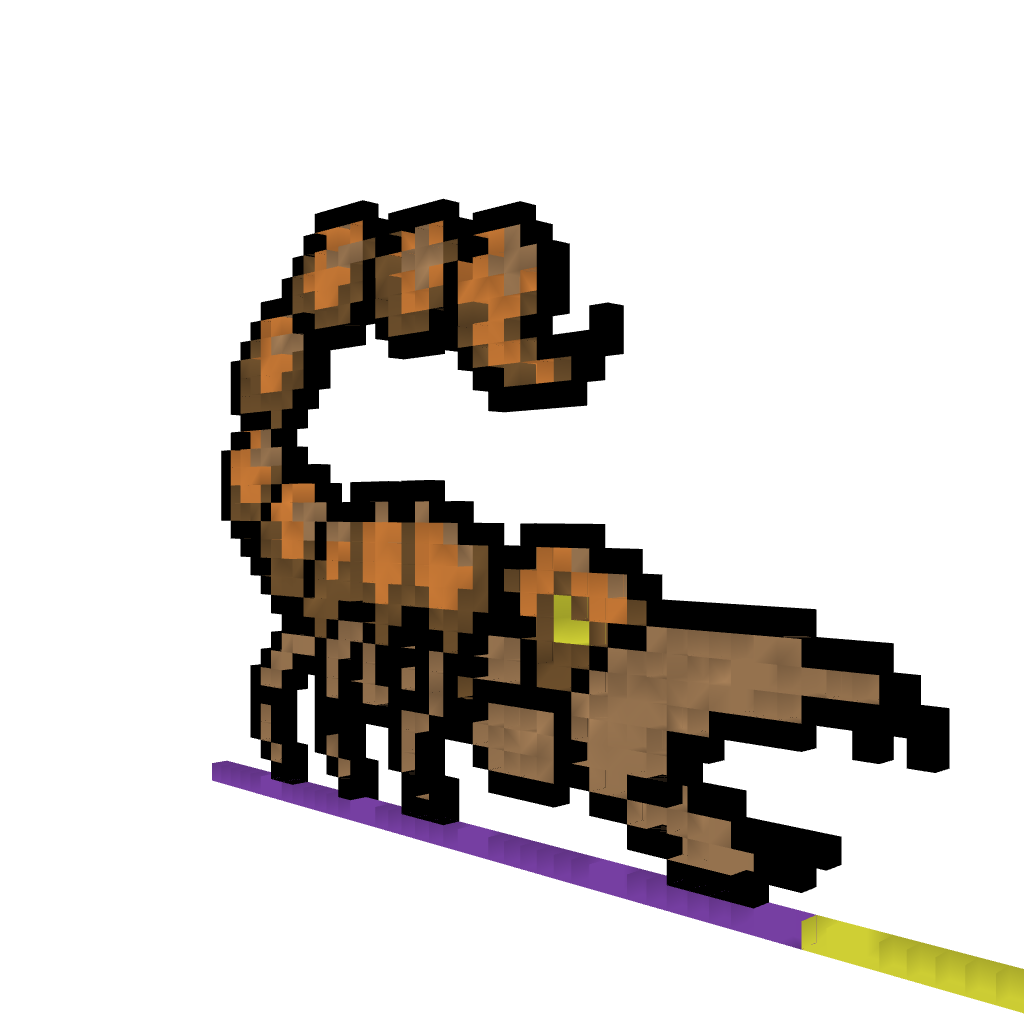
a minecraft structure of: Scorpion PixelArt high quality